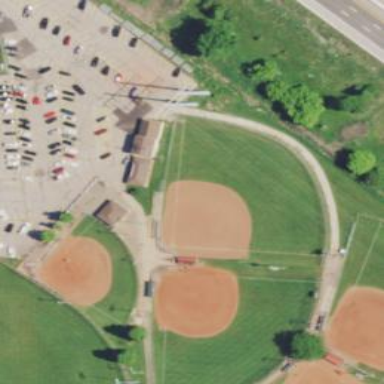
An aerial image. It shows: Baseball pitch for leisure land activities.